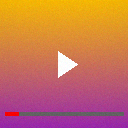
Screen state: on